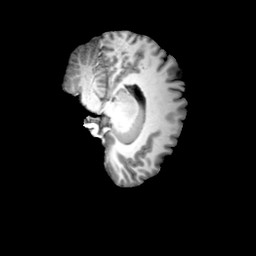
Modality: T1w
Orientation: sagittal